Question:
you'll need to save the image to read the instructions in the image
well, here's the problem.
I'm working on a bomblab just for killtime and I'm stuck with the issue
of different assembly code generation of objdump and gdb.
my laptop is running 64-bit Ubuntu 14.04 LTS and
I've installed 32bit glibc to work on bomblab.(since it's compiled in 32-bit env)
well, first the symbols aren't showing and I don't really get what gdb is spitting out.
Can someone explain me what's going on?
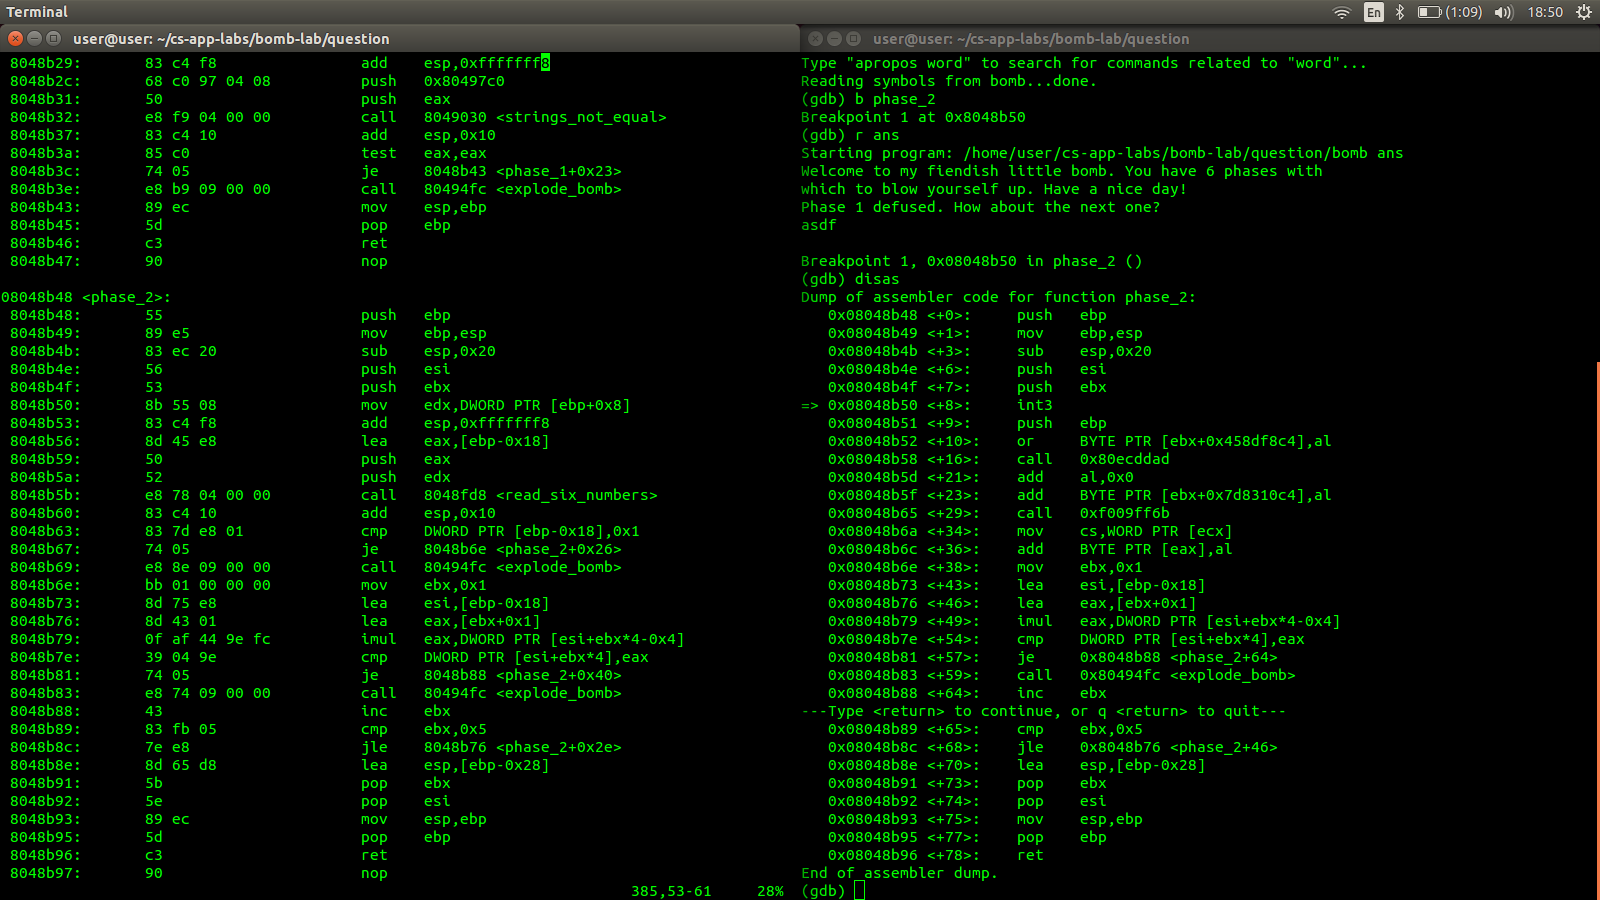
Answer: When you placed a breakpoint at 'phase_2', 'gdb' patched the running image to place an 'int3' instruction at 0x8048b50, which is just after 'phase_2''s function prologue has finished setting up the stack frame. So instead of
'''
0x8048b50: 8b mov edx,DWORD PTR [ebp+0x8]
0x8048b51: 55
0x8048b52: 08
'''
you now have
'''
0x8048b50: cc int3
0x8048b51: 55 push ebp
0x8048b52: 08 first byte of an 'or' instruction
'''
and that is what 'gdb' is displaying. Eventually things get synced back up and the 'disassemble' command starts to display the correct series of instructions.
The difference in what is displayed won't affect correct execution of the program; before proceeding from the breakpoint, 'gdb' will either place that 8b byte back into the image or it will synthetically execute the 'mov' instruction and then continue execution at 0x8048b53.